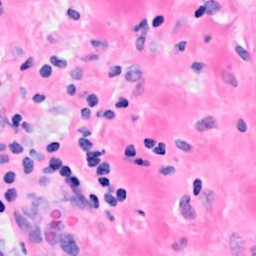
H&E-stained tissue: Breast